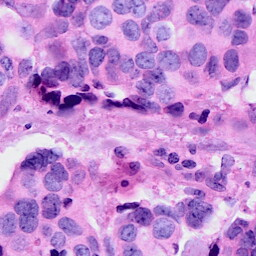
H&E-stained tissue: Breast